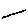
Label: line